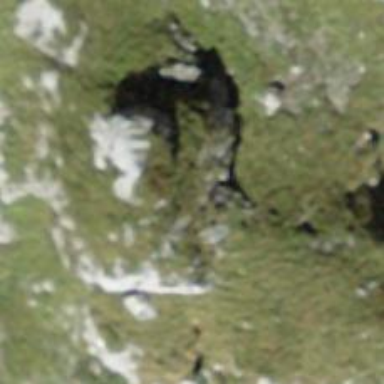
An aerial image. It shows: View of natural rock.